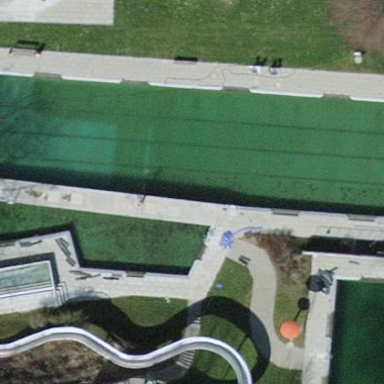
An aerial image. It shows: Swimming pool located in leisure land.